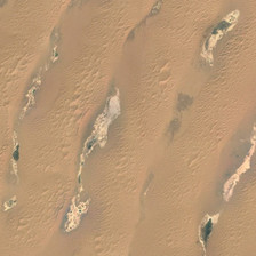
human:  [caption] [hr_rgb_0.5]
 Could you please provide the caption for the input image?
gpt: There is a lot of dust when there is wind.

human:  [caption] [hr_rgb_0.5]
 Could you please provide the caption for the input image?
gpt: They have a lot of dust when it's windy.

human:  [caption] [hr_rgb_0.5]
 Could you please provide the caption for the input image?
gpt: When the wind is strong, there are many dirt.

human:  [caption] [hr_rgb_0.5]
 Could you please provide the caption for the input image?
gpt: Dig trenches in the desert.

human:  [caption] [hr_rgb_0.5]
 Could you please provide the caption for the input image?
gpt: There is a lot of dust when there is wind.